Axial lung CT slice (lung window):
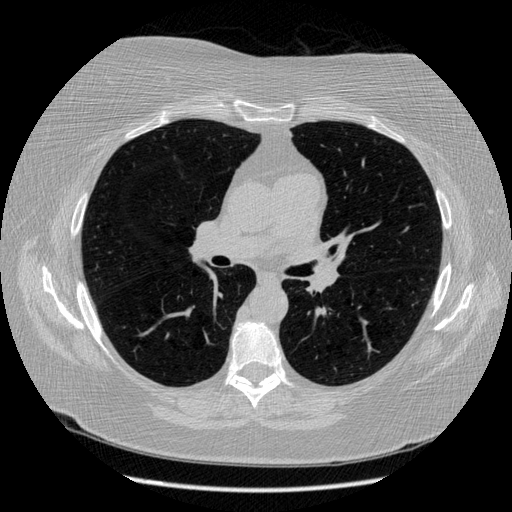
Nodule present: no